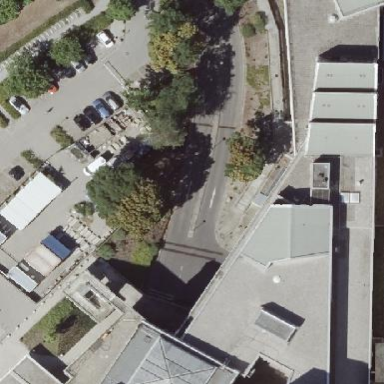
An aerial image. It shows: Building part with flat roof.